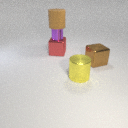
large red metal cube behind large brown metal cube